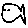
Label: fish